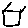
Label: square